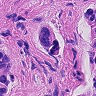
Metastatic tissue present: yes